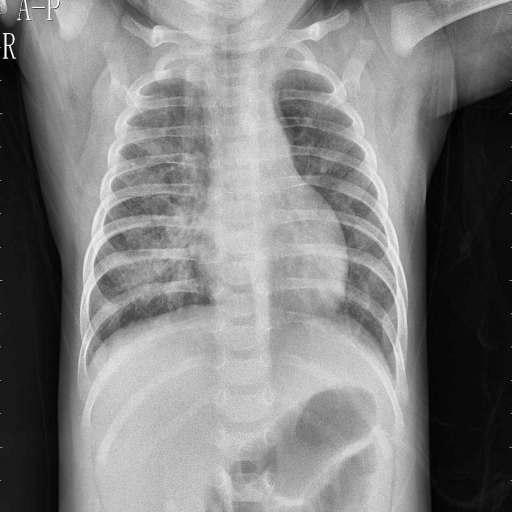
Finding: PNEUMONIA